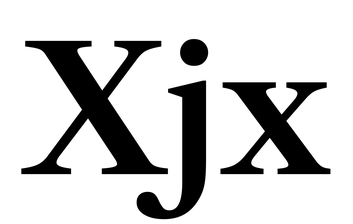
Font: LibreCaslonText_SemiBold